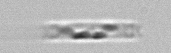
Label: Cerataulina_pelagica